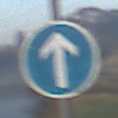
Verkehrszeichen: VorgeschriebeneFahrtrichtungGeradeaus
Umgebung: Outdoor, Nature
Tageszeit: Dawn
Wetter: Clear
Licht: Natural
Jahreszeit: NotSpecified
Kontrast: LowContrast